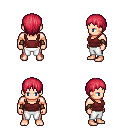
a pixel art fantasy rpg character, male body template, human, light skin, maroon pirate shirt, white pants, ruby red plain hairstyle, leather bracers, four views (front, back, left, right), 2x2 character sprite sheet, small pixel art, hard edges, no anti-aliasing